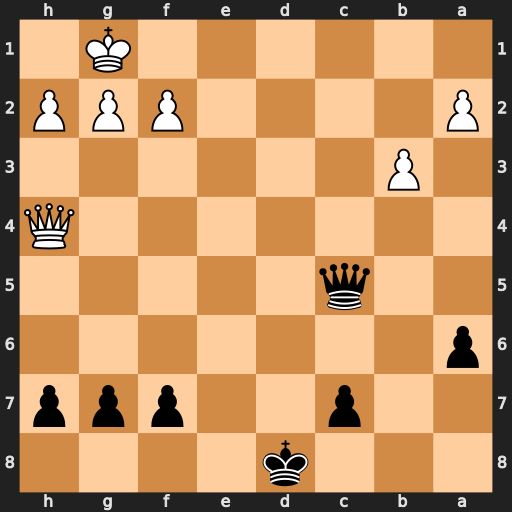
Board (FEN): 3k4/2p2ppp/p7/2q5/7Q/1P6/P4PPP/6K1
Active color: b
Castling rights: -
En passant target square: -
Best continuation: g5 Qc4 Qxc4